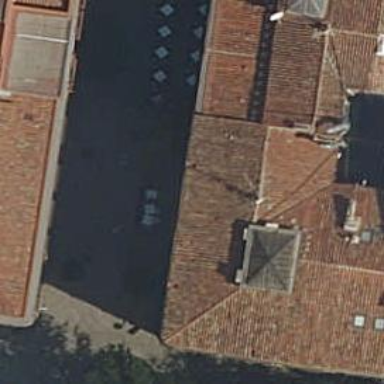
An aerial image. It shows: Restaurant.